Question: I'm currently working on an internal sales application for the company I work for, and I've got a form that allows the user to change the delivery address.
Now I think it would look much nicer, if the textarea I'm using for the main address details would just take up the area of the text in it, and automatically resize if the text was changed.
Here's a screenshot of it currently.

Any ideas?
---
@Chris
A good point, but there are reasons I want it to resize. I want the area it takes up to be the area of the information contained in it. As you can see in the screen shot, if I have a fixed textarea, it takes up a fair wack of vertical space.
I can reduce the font, but I need address to be large and readable. Now I can reduce the size of the text area, but then I have problems with people who have an address line that takes 3 or 4 (one takes 5) lines. Needing to have the user use a scrollbar is a major no-no.
I guess I should be a bit more specific. I'm after vertical resizing, and the width doesn't matter as much. The only problem that happens with that, is the ISO number (the large "1") gets pushed under the address when the window width is too small (as you can see on the screenshot).
It's not about having a gimick; it's about having a text field the user can edit that won't take up unnecessary space, but will show all the text in it.
Though if someone comes up with another way to approach the problem I'm open to that too.
---
I've modified the code a little because it was acting a little odd. I changed it to activate on keyup, because it wouldn't take into consideration the character that was just typed.
'''
resizeIt = function() {
var str = $('iso_address').value;
var cols = $('iso_address').cols;
var linecount = 0;
$A(str.split("
")).each(function(l) {
linecount += 1 + Math.floor(l.length / cols); // Take into account long lines
})
$('iso_address').rows = linecount;
};
'''
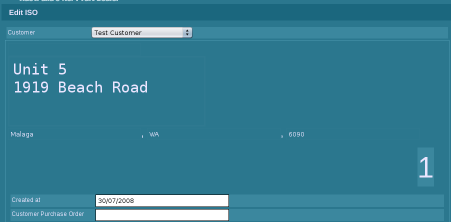
Answer: Facebook does it, when you write on people's walls, but only resizes vertically.
Horizontal resize strikes me as being a mess, due to word-wrap, long lines, and so on, but vertical resize seems to be pretty safe and nice.
None of the Facebook-using-newbies I know have ever mentioned anything about it or been confused. I'd use this as anecdotal evidence to say 'go ahead, implement it'.
Some JavaScript code to do it, using <URL>:
'''
<!DOCTYPE HTML PUBLIC "-//W3C//DTD HTML 4.01 Transitional//EN"
"http://www.w3.org/TR/html4/loose.dtd">
<html>
<head>
<script src="http://www.google.com/jsapi"></script>
<script language="javascript">
google.load('prototype', '1.6.0.2');
</script>
</head>
<body>
<textarea id="text-area" rows="1" cols="50"></textarea>
<script type="text/javascript" language="javascript">
resizeIt = function() {
var str = $('text-area').value;
var cols = $('text-area').cols;
var linecount = 0;
$A(str.split("
")).each( function(l) {
linecount += Math.ceil( l.length / cols ); // Take into account long lines
})
$('text-area').rows = linecount + 1;
};
// You could attach to keyUp, etc. if keydown doesn't work
Event.observe('text-area', 'keydown', resizeIt );
resizeIt(); //Initial on load
</script>
</body>
</html>
'''
PS: Obviously this JavaScript code is very naive and not well tested, and you probably don't want to use it on textboxes with novels in them, but you get the general idea.